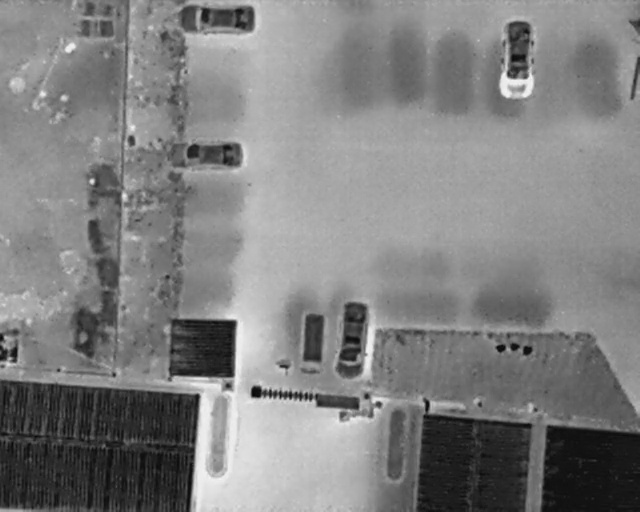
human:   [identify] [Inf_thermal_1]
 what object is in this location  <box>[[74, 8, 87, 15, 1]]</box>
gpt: <ref>1 medium car at the top right</ref>